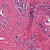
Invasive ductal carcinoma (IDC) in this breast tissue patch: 0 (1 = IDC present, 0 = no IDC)